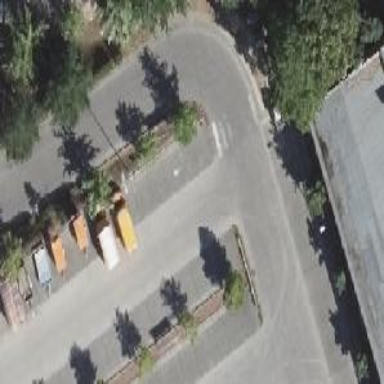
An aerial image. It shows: Parking space.